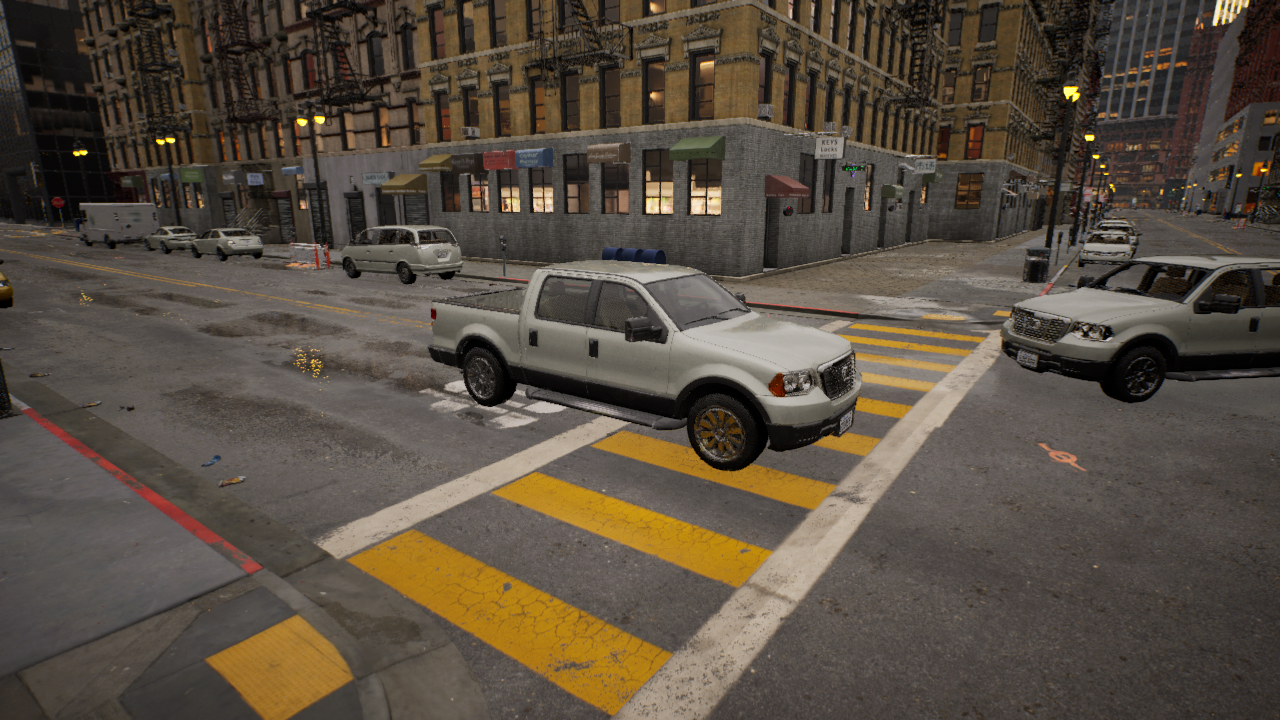
Venue: residential
Lighting: golden hour
Vehicle rig: pickup